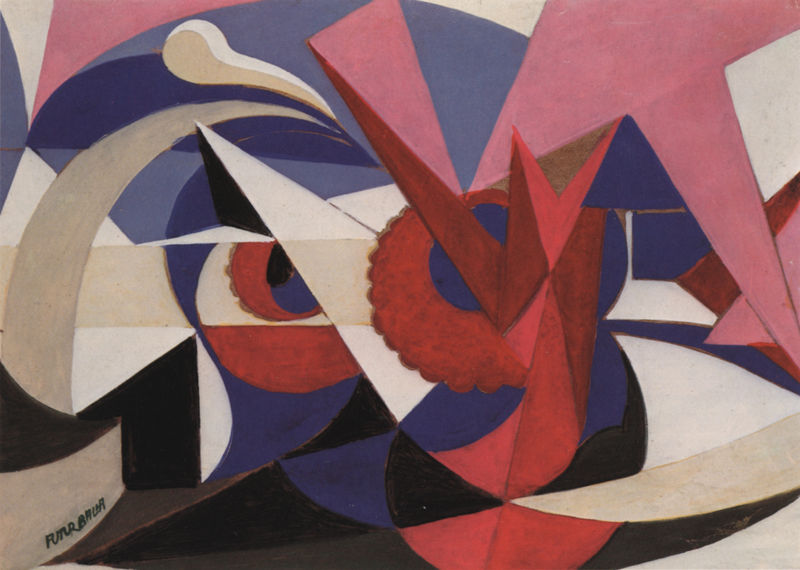
Titel: Linee forza di paesaggio maiolicato
Künstler: Giacomo Balla
Standort: Roma
Institution: (Privatsammlung)
Schlagwörter: blau, vogel, weiß, dreieck, grün, komposition, kubismus, bewegung, blume, braun, grau, schwarz, rot, tier, beige, signatur, öl, auge, spitzen, rosa, kreis, rund, räder, hellblau, bogen, italien, abstrakt, modern, farbe, formen, lila, spitz, abstraktion, bögen, futurismus, rechteck, noir, dynamik, quer, geometrisch, picasso, schneiden, struktur, rouge, dreidimensional, zwischenräume, carré, durchdringen, elemente, abstrait, cercle, forme, géométrie, rose, triangle, balla, italiener, pablo picasso, zukunft, abstraction, futur, blan, maschinell, futurisme, giacomo balla, dreiecken, futurballa